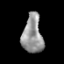
Tissue: prostate
Cell type: Epithelial cells
Senescence score: 0.3364
Nuclear area (px): 756
Mean DAPI intensity: 149.997